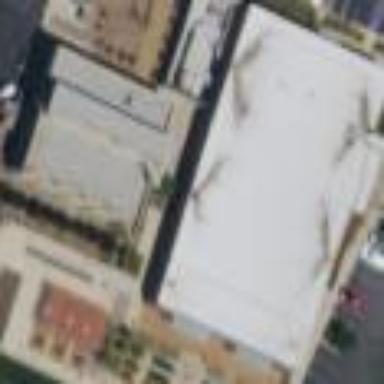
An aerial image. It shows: Industrial building that houses fitness center.